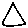
Label: triangle